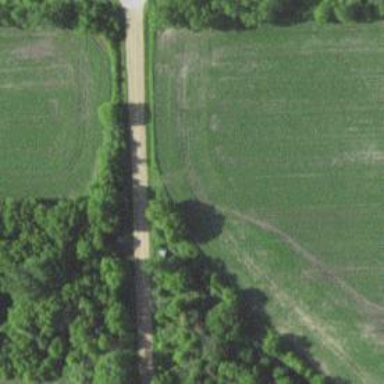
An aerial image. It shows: Culvert tunnel.